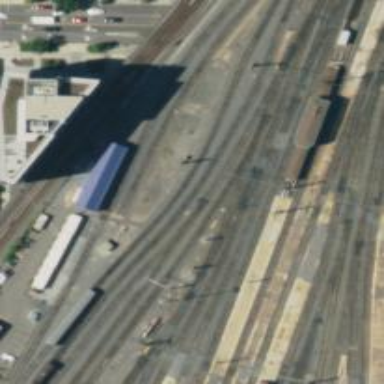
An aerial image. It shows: Railway track with contact line for electrification.